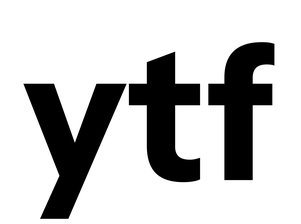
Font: InstrumentSans_Bold